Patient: sex M, age 57
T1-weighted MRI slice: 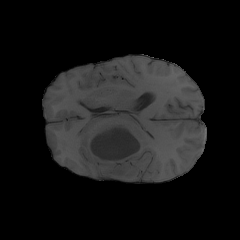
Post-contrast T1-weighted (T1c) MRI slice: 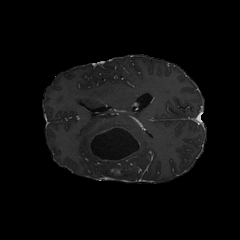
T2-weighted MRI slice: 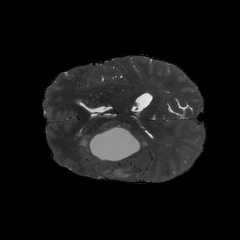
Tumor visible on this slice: yes
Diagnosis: Glioblastoma, IDH-wildtype
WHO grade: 4